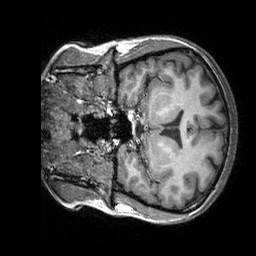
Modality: T1w
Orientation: coronal
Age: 29
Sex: female
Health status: healthy
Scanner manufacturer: siemens
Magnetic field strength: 3 T
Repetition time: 2.3 s
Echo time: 0.00303 s